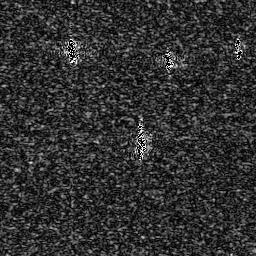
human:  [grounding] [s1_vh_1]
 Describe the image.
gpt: In the satellite image, there is  <ref>1 small ship </ref> <box>[[25, 14, 30, 25, 0]]</box> located at top left,  <ref>1 medium ship </ref> <box>[[52, 47, 57, 63, 0]]</box> located at center,  <ref>1 small ship </ref> <box>[[63, 17, 68, 29, 0]]</box> located at top,  <ref>1 small ship </ref> <box>[[90, 12, 94, 22, 0]]</box> located at top right.